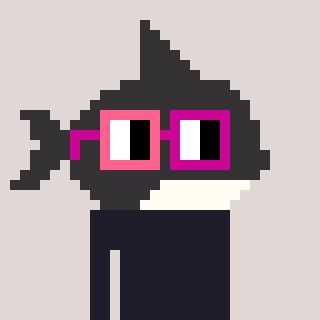
a pixel art character with square pink and red glasses, a orca-shaped head and a redpinkish-colored body on a warm background